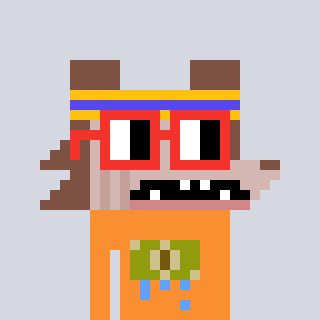
a pixel art character with square red glasses, a werewolf-shaped head and a orange-colored body on a cool background